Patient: sex M, age 44
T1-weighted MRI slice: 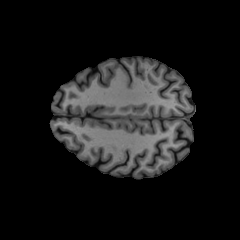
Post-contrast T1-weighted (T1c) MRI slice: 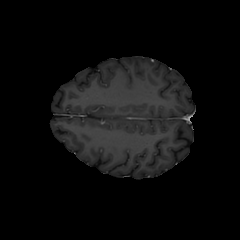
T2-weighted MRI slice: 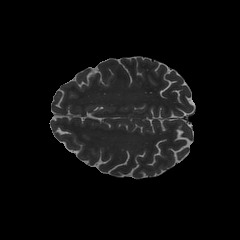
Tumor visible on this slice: no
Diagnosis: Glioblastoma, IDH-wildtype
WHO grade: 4